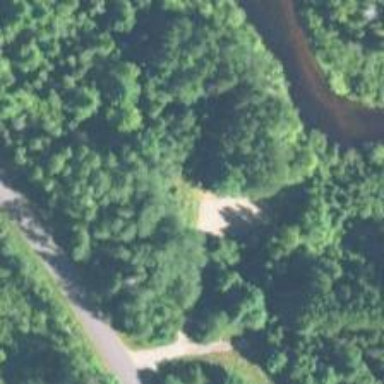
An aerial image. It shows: Driveway.